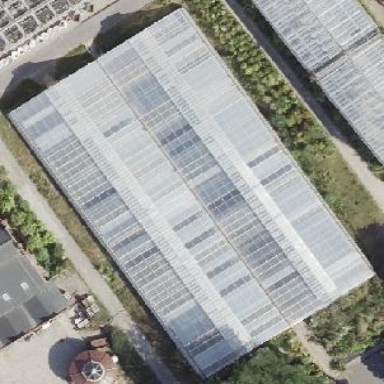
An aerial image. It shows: Greenhouse.